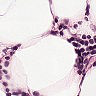
Metastatic tissue present: no